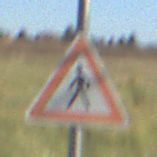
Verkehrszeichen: FussgaengerRechts
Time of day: MorningAfternoon
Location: Outdoor (Nature)
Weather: Clear
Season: Autumn
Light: Natural